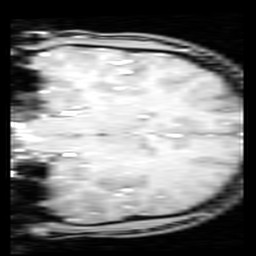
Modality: inplaneT1
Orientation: coronal
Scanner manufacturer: ge
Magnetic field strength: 3 T
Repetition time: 0.2 s
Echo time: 0.0036 s